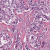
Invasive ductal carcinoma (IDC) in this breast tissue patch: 1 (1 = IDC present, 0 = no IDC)